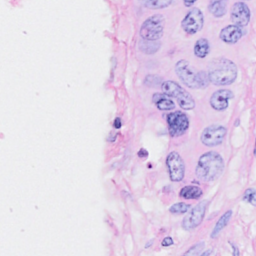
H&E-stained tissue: Breast